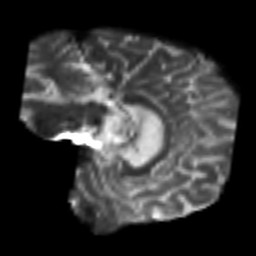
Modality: T2w
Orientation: sagittal
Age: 56
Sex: male
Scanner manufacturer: siemens
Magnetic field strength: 3 T
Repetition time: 7.3 s
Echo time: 0.087 s